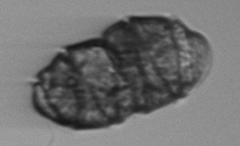
Label: Margalefidinium